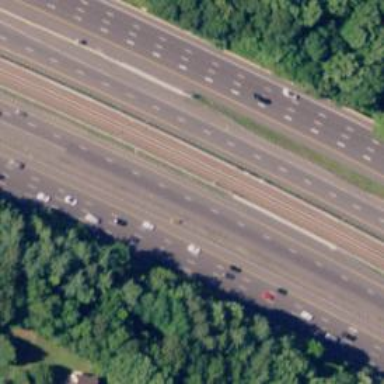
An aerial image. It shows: Asphalt motorway.